Aerial crown-view tile of a tropical tree (Barro Colorado Island, Panama), acquired 20241112:
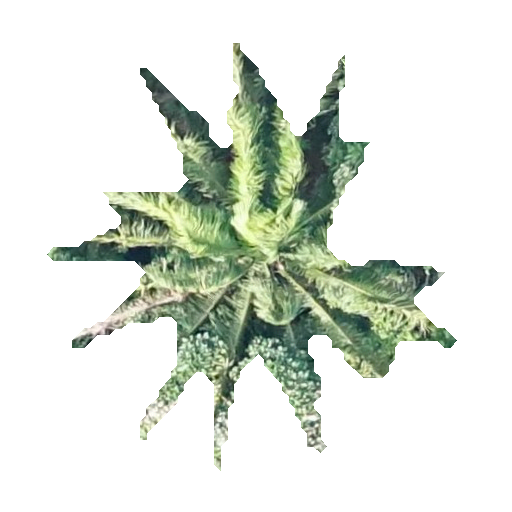
Species: Oenocarpus mapora
GBIF accepted scientific name: Oenocarpus mapora
Crown area: 100.666 m²